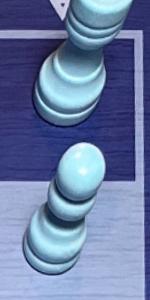
Label: Pawn_White